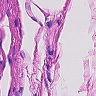
Metastatic tissue present: no